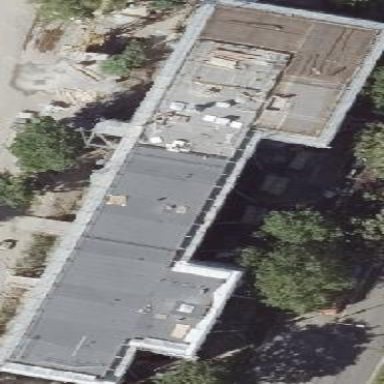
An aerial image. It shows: School building with flat roof.